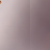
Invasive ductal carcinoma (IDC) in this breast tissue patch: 0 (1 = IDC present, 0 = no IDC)